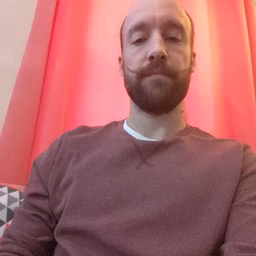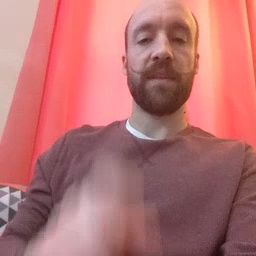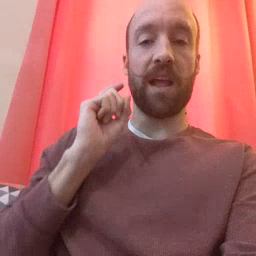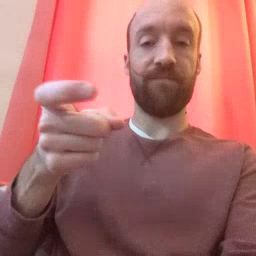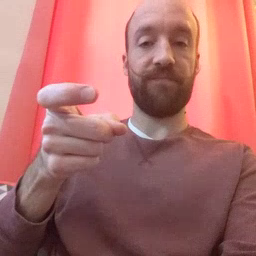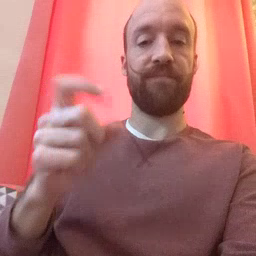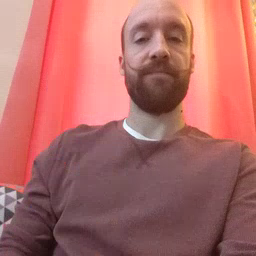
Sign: gift